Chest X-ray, PA view. Patient: 43 years old, sex M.
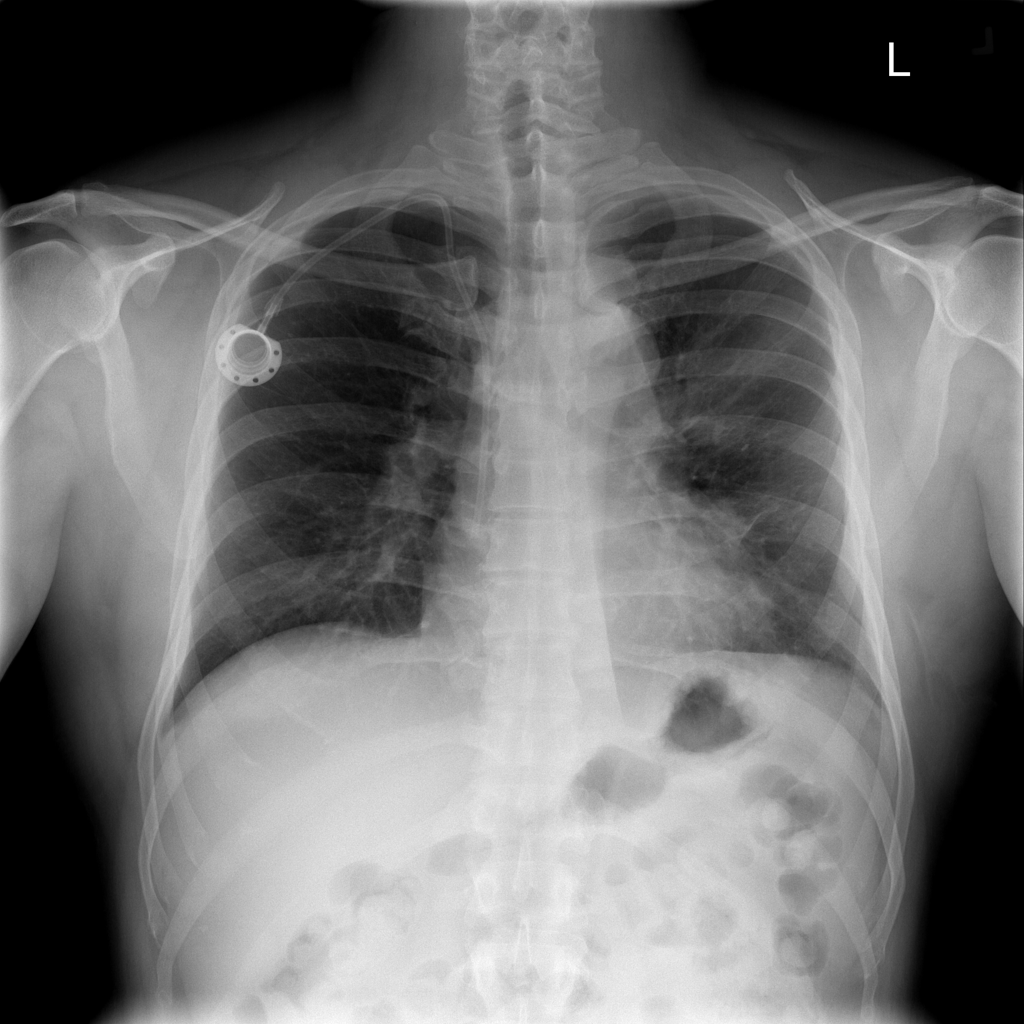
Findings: Fibrosis, Mass